Question: I have a context menu I want to appear when I activate context-menu-support and not to appear when context-menu-support is deactivated.
Therefor I have this context-menu applied to a button:
'''
<Button.ContextMenu>
<ContextMenu>
<MenuItem Name="MyContextMenu" Header="Load To Stack" Visibility="Collapsed">
<MenuItem Name="item0" Header="Stack 1" IsCheckable="False" Click="MenuItem_Click"/>
<MenuItem Name="item1" Header="Stack 2" IsCheckable="False" Click="MenuItem_Click"/>
<MenuItem Name="item2" Header="Stack 3" IsCheckable="False" Clic="MenuItem_Click"/>
<MenuItem Name="item3" Header="Stack 4" IsCheckable="False" Click="MenuItem_Click"/>
</MenuItem>
</ContextMenu>
</Button.ContextMenu>
'''
I set the visibility of the Main-Context-Menu-Item by this function:
'''
public bool ContextMode
{
get { return StackMode; }
set
{
if (value)
MyContextMenu.Visibility = Visibility.Visible;
else
MyContextMenu.Visibility = Visibility.Collapsed;
}
}
'''
If the Visibility is Collapsed stays this fragment:

I also tried to deactivate the entire context menu, but that doesn't work.
Is the context-menu deactivated and I try to let it popup the context menu doesn't show up.
If I activate the context-menu after I tried to get the deactivated c-m, two menu's are shown.
Maybe anyone knows how to get rid of the fragment shown.
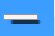
Answer: You need to handle the 'ContextMenuOpening' event of the 'FrameworkElement':
'''
<Button Name="Button"
Content="Test"
VerticalAlignment="Center"
HorizontalAlignment="Center"
Padding="10"
Click="ButtonBase_OnClick">
<Button.ContextMenu>
<ContextMenu>
<MenuItem Name="Item0" Header="Load To Stack">
<MenuItem Name="SubItem0" Header="Stack 1" IsCheckable="False"/>
<MenuItem Name="SubItem1" Header="Stack 2" IsCheckable="False"/>
<MenuItem Name="SubItem2" Header="Stack 3" IsCheckable="False"/>
<MenuItem Name="SubItem3" Header="Stack 4" IsCheckable="False"/>
</MenuItem>
</ContextMenu>
</Button.ContextMenu>
</Button>
'''
And the code-behind:
'''
private bool _contextMenuEnabled;
public MainWindow()
{
_contextMenuEnabled = true;
InitializeComponent();
Button.ContextMenuOpening += Button_ContextMenuOpening;
}
void Button_ContextMenuOpening(object sender, ContextMenuEventArgs e)
{
e.Handled = !_contextMenuEnabled;
}
private void ButtonBase_OnClick(object sender, RoutedEventArgs e)
{
_contextMenuEnabled = !_contextMenuEnabled;
}
'''